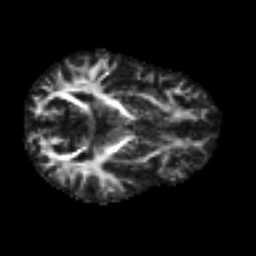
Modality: FA
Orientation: axial
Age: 47
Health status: ill
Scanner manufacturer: philips
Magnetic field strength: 3 T
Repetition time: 9 s
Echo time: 0.127 s